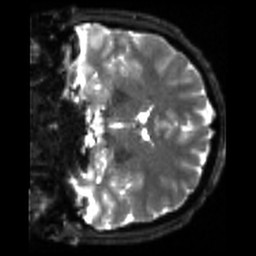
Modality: sbref
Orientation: coronal
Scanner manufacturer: siemens
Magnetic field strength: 3 T
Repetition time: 4 s
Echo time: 0.0594 s